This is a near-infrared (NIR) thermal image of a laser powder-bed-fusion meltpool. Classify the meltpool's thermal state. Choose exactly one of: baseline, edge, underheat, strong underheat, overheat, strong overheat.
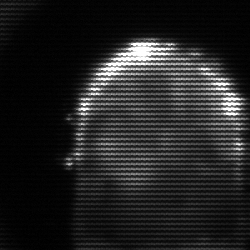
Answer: baseline